Question: I use the 'sudo git pull'(use 'git pull' do not have permission) the project from other computer in my office, but when I use PyCharm open the project, I have no permission to change the files, only has the read permission.

How can I possess the permission to alter these files?
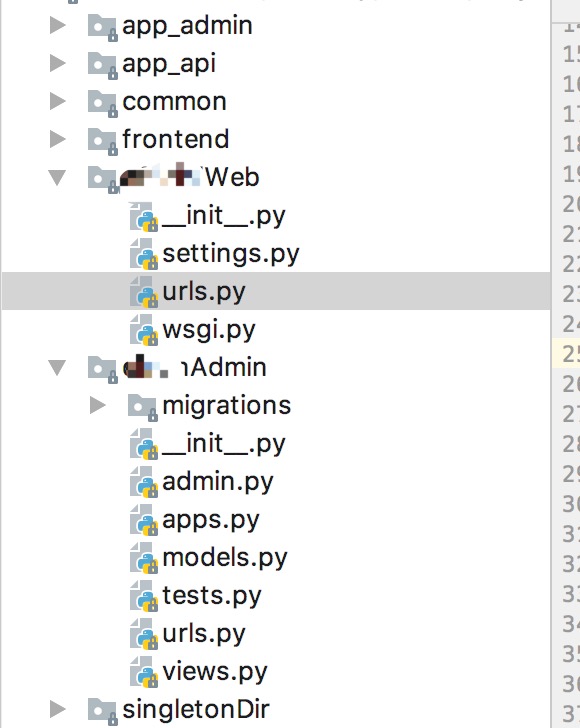
Answer: Ideally, you would not need sudo to pull.
But if you do and have access to sudo, then a 'sudo chown -R youruser:yourgroup yourRepo/' should be enough to give you the right to modify the files after a pull.
Or, as <URL>:
'''
cd dir_of_repo
sudo chown -R ${LOGNAME} $(pwd)
sudo chmod -R u+rwX $(pwd)
'''